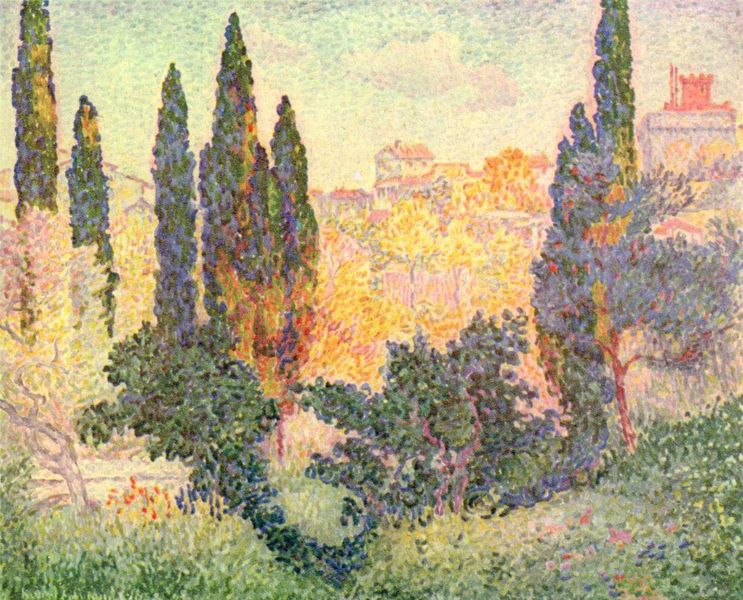
Titel: Zypressen in Cagnes
Künstler: Henri Edmond Cross
Standort: Paris
Institution: Musée National d'Art Moderne
Schlagwörter: baum, blau, gemälde, himmel, weiß, wolken, aquarell, bäume, cezanne, gelb, grün, impressionismus, landschaft, stadt, blume, blumen, braun, bunt, hell, licht, dach, gras, haus, rot, schloss, weg, wiese, öl, feld, häuser, natur, pappel, pappeln, strauch, busch, büsche, sonne, sträucher, pflanzen, wald, turm, garten, zypressen, sommer, italien, ort, süden, pointilismus, farben, dorf, dächer, tannen, monet, striche, zinnen, punkte, burg, tupfen, tanne, has, seurat, signac, mittelmeer, pointillismus, burgturm, impressiv, impressic, we, nlandschaft, bäumeimpressionismus